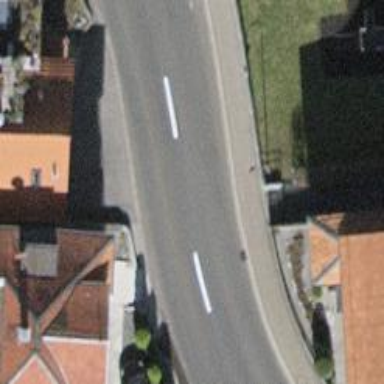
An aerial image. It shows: Sidewalk along the footway.